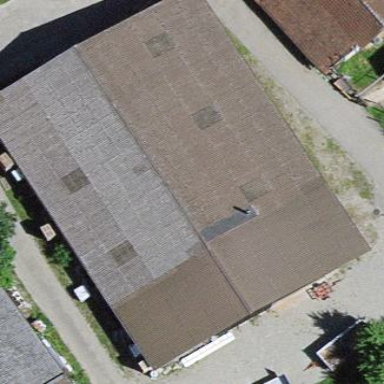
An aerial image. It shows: Barn.